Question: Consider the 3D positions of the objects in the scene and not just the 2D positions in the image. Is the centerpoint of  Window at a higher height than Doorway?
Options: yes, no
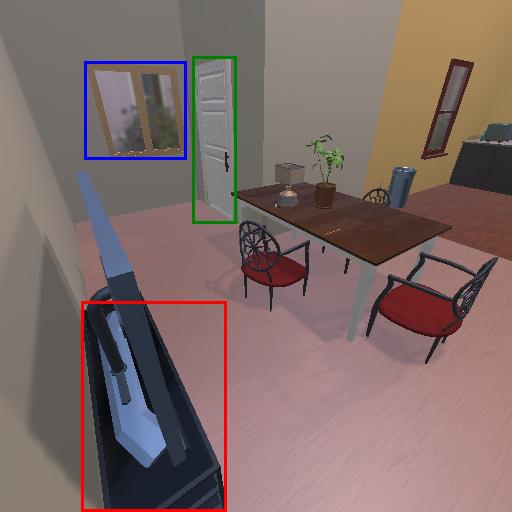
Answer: yes